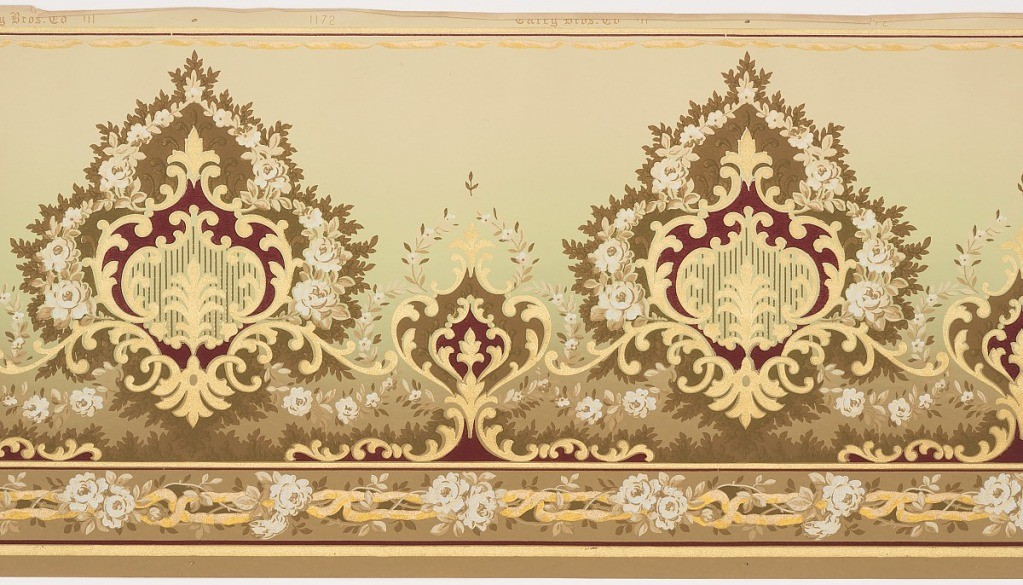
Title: Frieze
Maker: Carey Bros. W.P. Mfg. Co., Philadelphia, Pennsylvania, founded 1882
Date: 1905–1915
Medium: Machine-printed paper
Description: large-scale floral medallion alternating with smaller medallion. Band of twistted ribbon runs along bottom edge. Printed in deep red, white and metallic gold tan background that shades to green in middle and brown near the bottom.